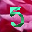
Label: 5